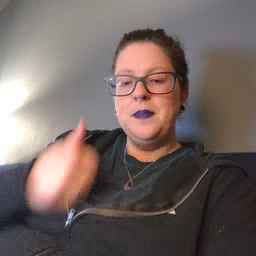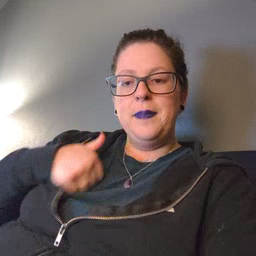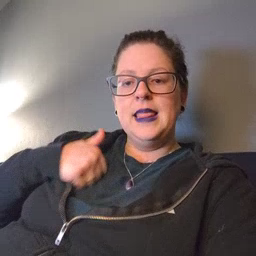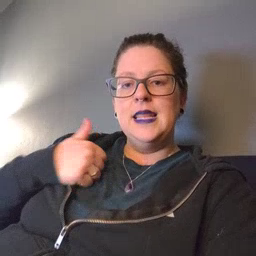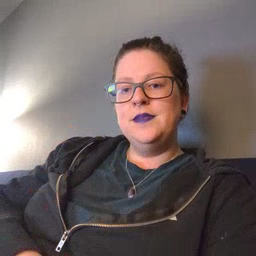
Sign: bath